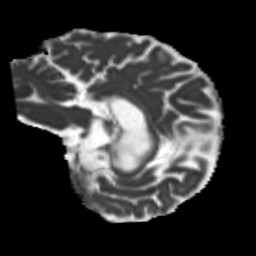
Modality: MD
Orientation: sagittal
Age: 63
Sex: female
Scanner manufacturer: siemens
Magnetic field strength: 3 T
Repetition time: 5.25 s
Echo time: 0.08 s